Breast ultrasound image
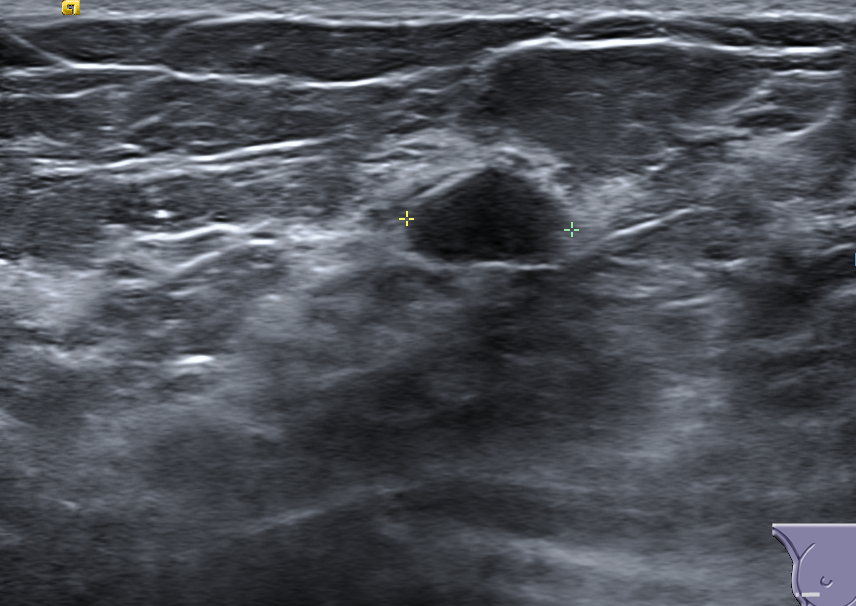
Diagnosis: benign